Question:
I have a Dataframe with approx. 70000 rows and 6 columns. The inputs are numbers expect of some hyphens. I want to split the dataframe (by rows) every time a hyphen appears. The row with the hyphen can be deleted.
Example of Dataframe:
'''
Timestamp ; power(kW) ; ....
2020-01-01 17:50:10 ; 4.32 ; ...
2020-01-01 17:55:15 ; 4.30 ; ...
2020-01-01 18:00:20 ; 3.20 ; ...
2020-01-01 18:05:25 ; - ; ...
2020-01-03 12:00:20 ; 6.20 ; ...
'''
Expectet Outcome:
2 Dataframe
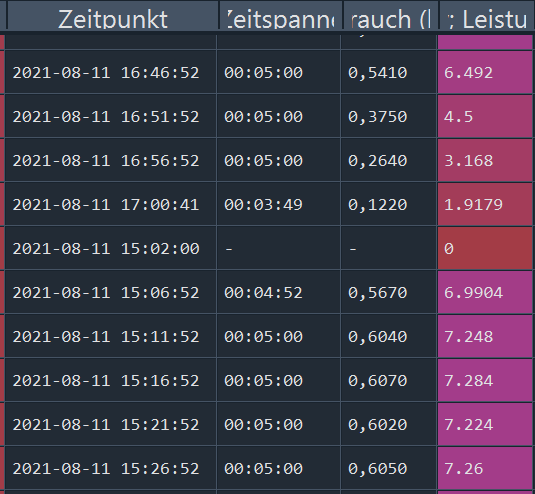
Answer: You can use:
'''
# identify rows with "-"
m = df['power(kW)'].eq('-')
# or based on non-numbers:
# m = pd.to_numeric(df['power(kW)'], errors='coerce').isna()
# split per group while removing the invalid rows
subdfs = [d for _,d in df[~m].groupby(m.cumsum())]
'''
output list:
'''
[ Timestamp power(kW) ....
0 2020-01-01 17:50:10 4.32 ...
1 2020-01-01 17:55:15 4.30 ...
2 2020-01-01 18:00:20 3.20 ...,
Timestamp power(kW) ....
4 2020-01-03 12:00:20 6.20 ...]
'''
Accessing subdataframes:
'''
subdf[0]
Timestamp power(kW) ....
0 2020-01-01 17:50:10 4.32 ...
1 2020-01-01 17:55:15 4.30 ...
2 2020-01-01 18:00:20 3.20 ...
'''
One option:
'''
subdfs = [d for _,d in df[~m].astype({'Timestamp': 'datetime64',
'power(kW)': float})
.groupby(m.cumsum())]
'''